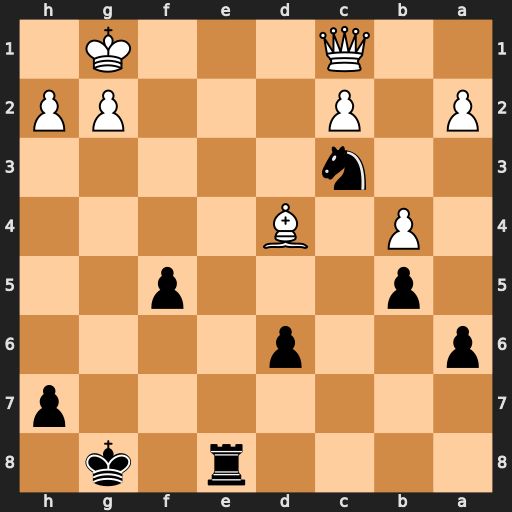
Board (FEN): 4r1k1/7p/p2p4/1p3p2/1P1B4/2n5/P1P3PP/2Q3K1
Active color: b
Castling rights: -
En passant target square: -
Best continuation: Ne2+ Kf2 Nxc1